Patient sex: F
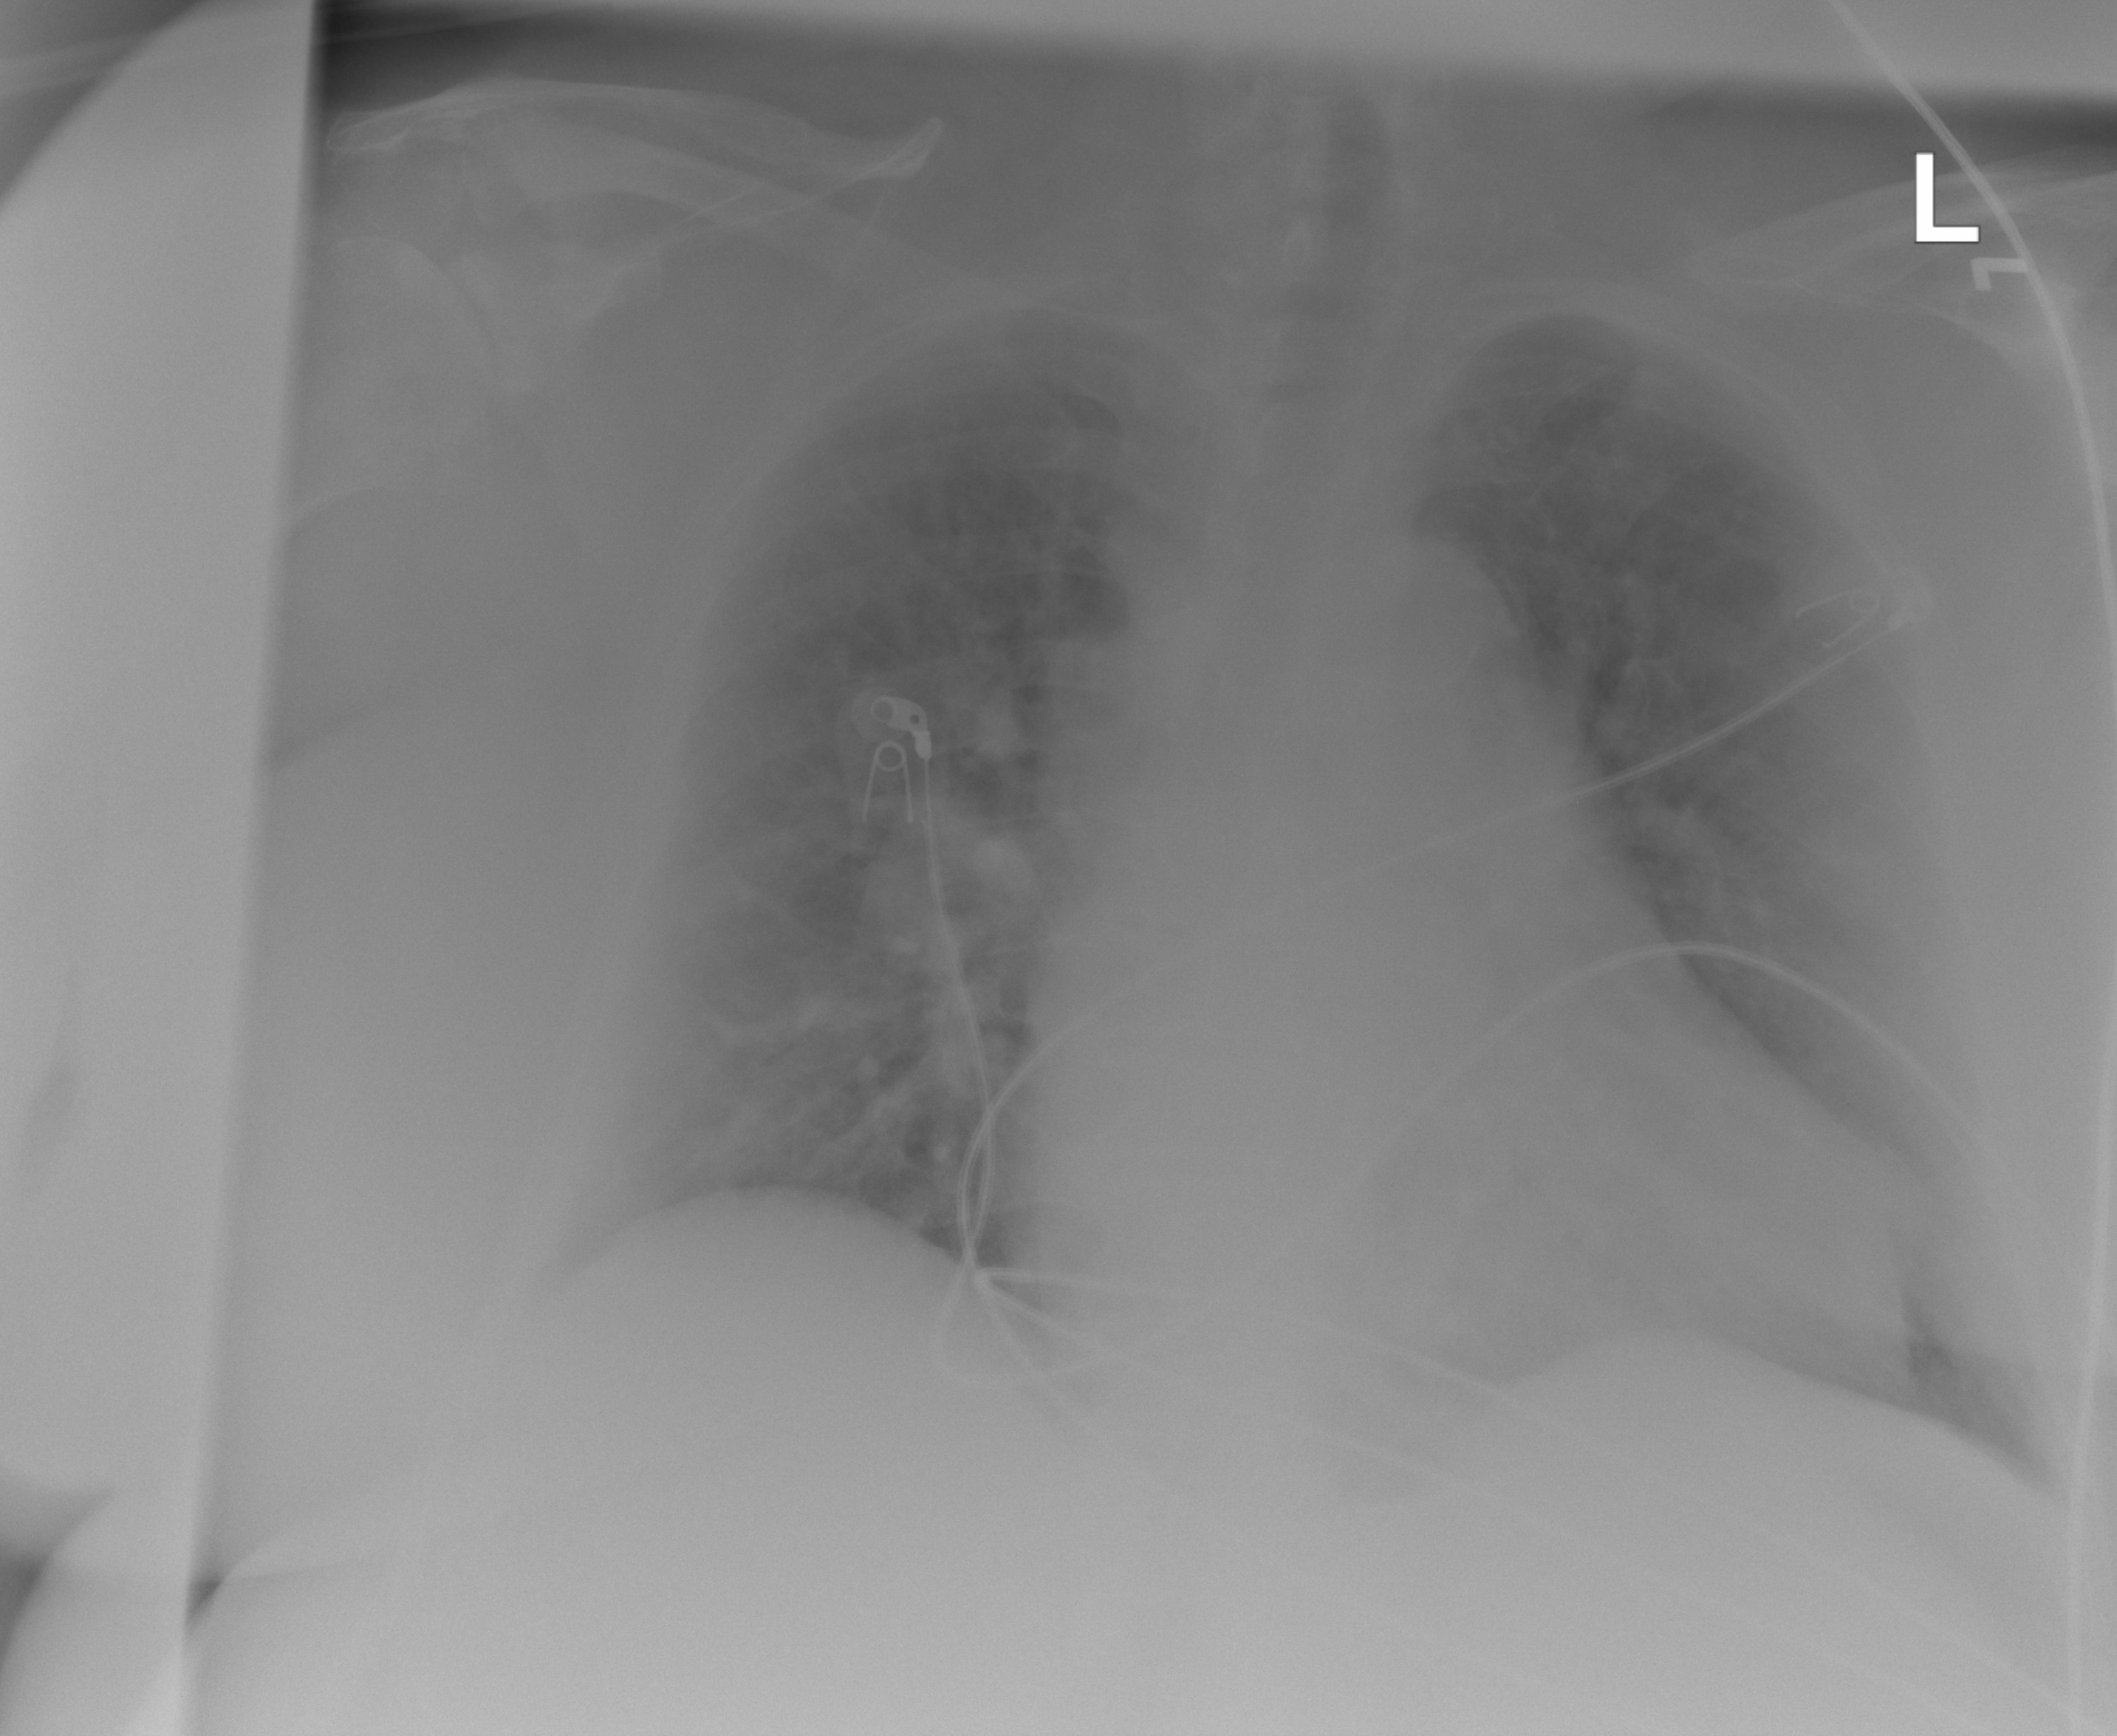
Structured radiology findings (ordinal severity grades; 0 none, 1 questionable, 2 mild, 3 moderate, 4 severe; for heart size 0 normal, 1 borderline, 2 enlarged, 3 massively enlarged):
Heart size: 1
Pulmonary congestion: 2
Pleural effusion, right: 0
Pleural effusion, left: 0
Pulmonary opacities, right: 1
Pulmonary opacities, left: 1
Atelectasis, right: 0
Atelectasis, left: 0